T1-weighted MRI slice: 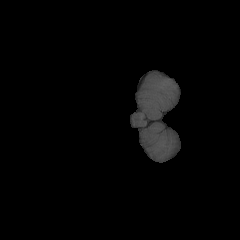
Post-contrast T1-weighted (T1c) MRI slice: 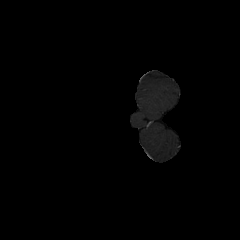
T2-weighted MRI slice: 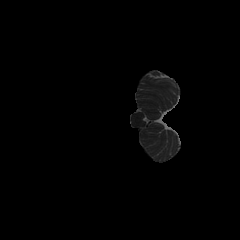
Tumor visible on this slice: no